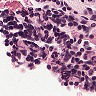
Metastatic tissue present: no